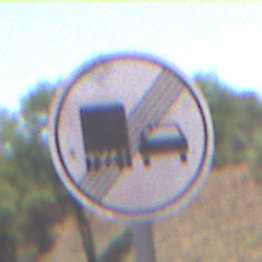
Verkehrszeichen: EndeUeberholverbotKraftfahrzeuge
Umgebung: Outdoor, RoadRail
Tageszeit: Midday
Wetter: Clear
Licht: Natural
Jahreszeit: NotSpecified
Kontrast: HighContrast